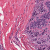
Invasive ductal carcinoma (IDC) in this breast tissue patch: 0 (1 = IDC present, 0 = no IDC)